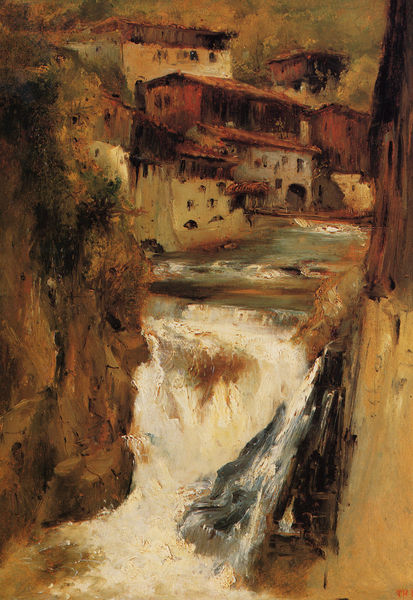
Titel: La chute d'eau à Thiers, Der Wasserfall von Thiers
Künstler: Théodore Rousseau
Institution: Privatsammlung
Schlagwörter: baum, berg, blau, felsen, gemälde, himmel, schatten, wasser, weiß, wolken, baumstämme, fluss, gelb, grob, grün, impressionismus, landschaft, ocker, stadt, ufer, ausschnitt, braun, fenster, grau, holz, schwarz, tür, türkis, dach, gebäude, haus, rot, wolke, beige, expressionismus, wand, stein, bild, öl, bach, erde, flusslauf, häuser, mühle, natur, brücke, busch, büsche, gewässer, sträucher, pflanzen, wald, wasserfall, anhöhe, schnell, gischt, düster, bogen, fassade, italien, ort, berge, fels, gebirge, klippen, steilhang, dorf, dächer, mauer, schlucht, steil, hütten, rad, fliessen, strom, stromschnelle, stromschnellen, strömung, flut, unwetter, kraft, fallen, tor, erdfarben, regnerisch, moos, acryl, schweiz, felsspalte, gefälle, gemäuer, rotbraun, sturz, ölskizze, bachlauf, überschwemmung, umbra, brau, bergbach, stürzen, alpenlandschaft, fliss, wildbach, reissend, strömen, mühlrad, ductus, treffe, abfallend, staffelung, holzhütten, süddeutsch, katarakt, rostbraun, ölbld, wassermassen, gebirgsdorf, wasserfälle, bergfluß, staumauern, wassefall, wassermasse, dammbruch, steineig, deuchbruch, fersltig